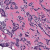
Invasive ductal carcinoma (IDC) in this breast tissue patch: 1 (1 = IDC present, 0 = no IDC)